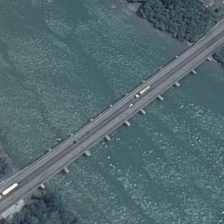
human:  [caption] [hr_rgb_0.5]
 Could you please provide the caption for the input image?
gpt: a bridge is on a river with many green trees in two sides of it .

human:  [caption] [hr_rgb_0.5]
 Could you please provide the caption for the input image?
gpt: a bridge is on a river with many green trees in two sides of it .

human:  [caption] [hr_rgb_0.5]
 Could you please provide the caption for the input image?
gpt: a bridge is on a river with many green trees in two sides of it .

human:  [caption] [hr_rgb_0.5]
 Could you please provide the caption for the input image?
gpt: a bridge is on a river with many green trees in two sides of it .

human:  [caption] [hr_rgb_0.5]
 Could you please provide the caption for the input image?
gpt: a bridge is on a river with many green trees in two sides of it .